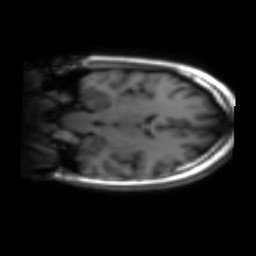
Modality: inplaneT1
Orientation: coronal
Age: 20
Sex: female
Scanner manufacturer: siemens
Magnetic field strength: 3 T
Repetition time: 1.2 s
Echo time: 0.00251 s